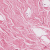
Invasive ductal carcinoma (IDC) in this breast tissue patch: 0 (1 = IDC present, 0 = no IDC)